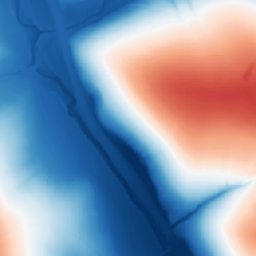
Category: trend_removal
Decomposition family: polynomial
Decomposition parameters: degree: 1
Upsampling method: area
Upsampling parameters: scale: 4
Upsampling scale: 4